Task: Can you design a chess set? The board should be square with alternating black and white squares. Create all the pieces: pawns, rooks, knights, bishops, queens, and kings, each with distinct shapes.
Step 2137:
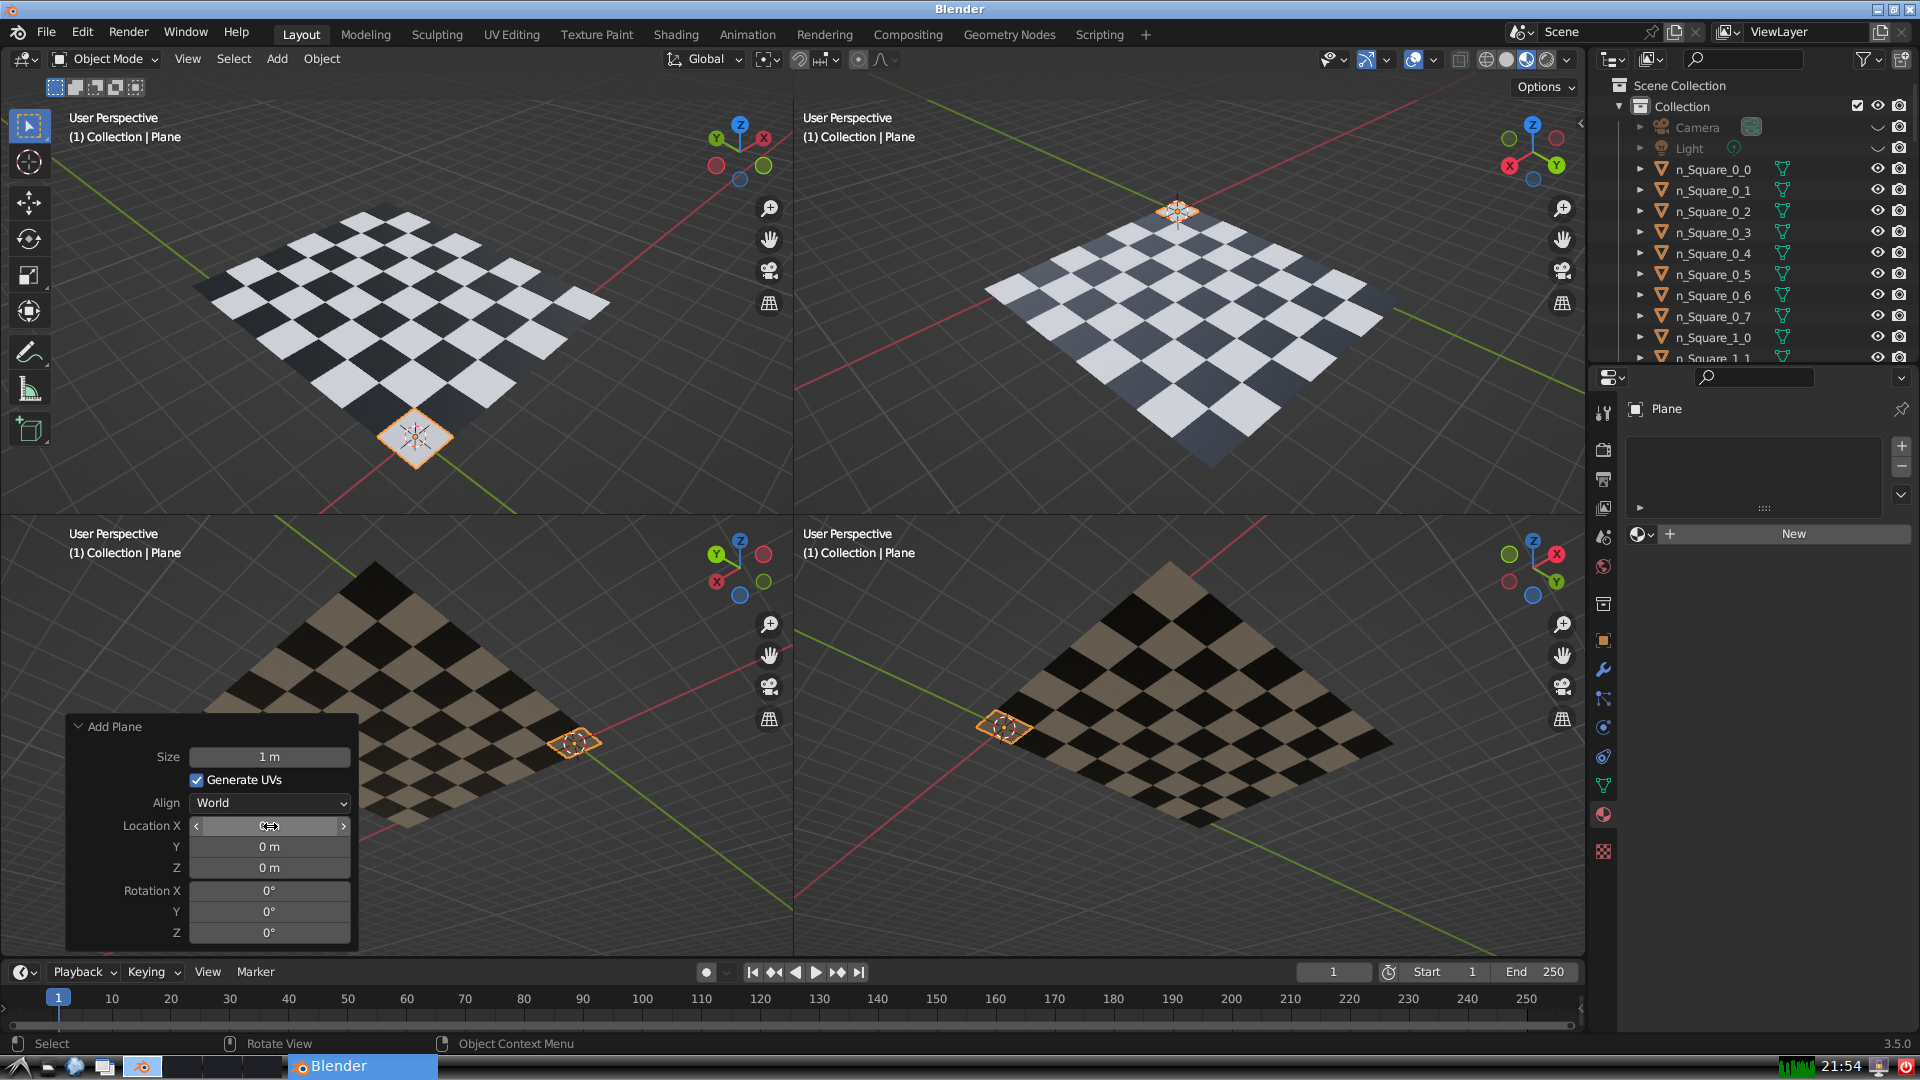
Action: click: no